You are looking at the short-time Fourier spectrogram of a bearing's acceleration signal. What is the most likely bearing condition (normal, inner_race, outer_race, ball)?
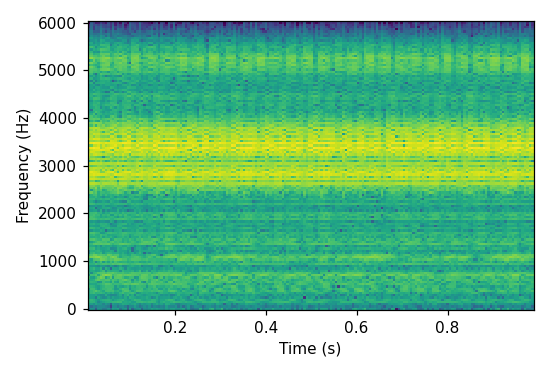
Answer: outer_race